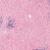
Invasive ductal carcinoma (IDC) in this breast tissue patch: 0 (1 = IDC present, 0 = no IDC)